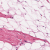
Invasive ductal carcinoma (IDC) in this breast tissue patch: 0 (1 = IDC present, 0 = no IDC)